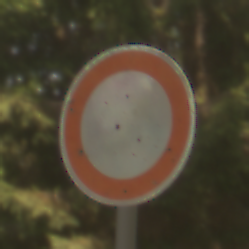
Verkehrszeichen: VerbotFahrzeugeAllerArt
Umgebung: Outdoor, Nature
Tageszeit: Midday
Wetter: PartlyCloudy
Licht: Natural
Jahreszeit: NotSpecified
Kontrast: LowContrast